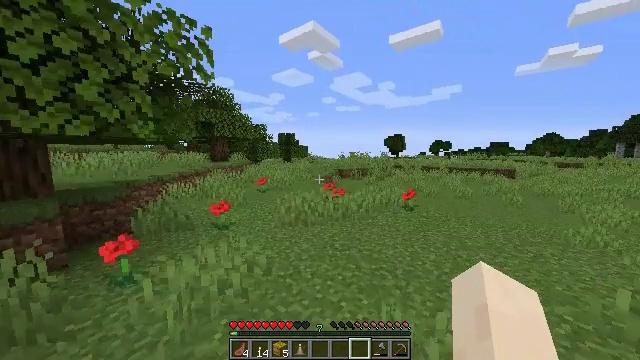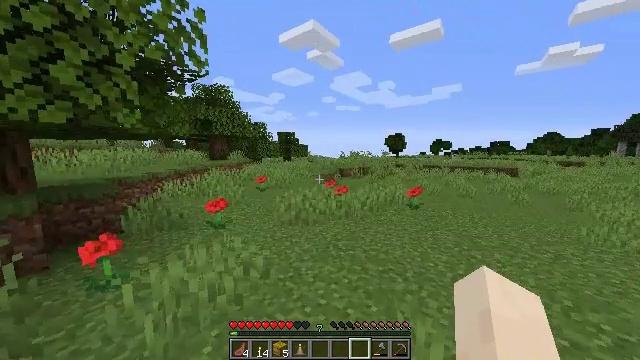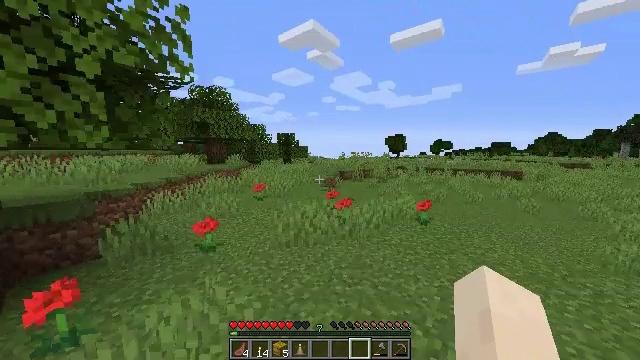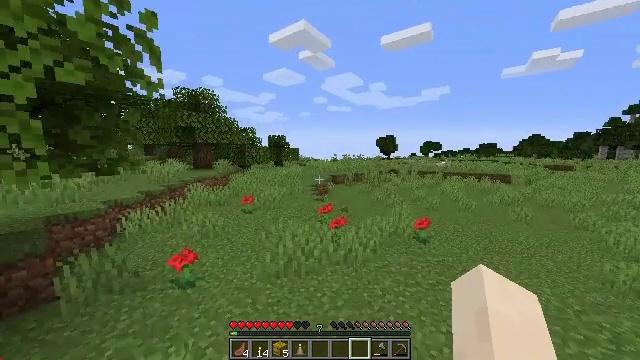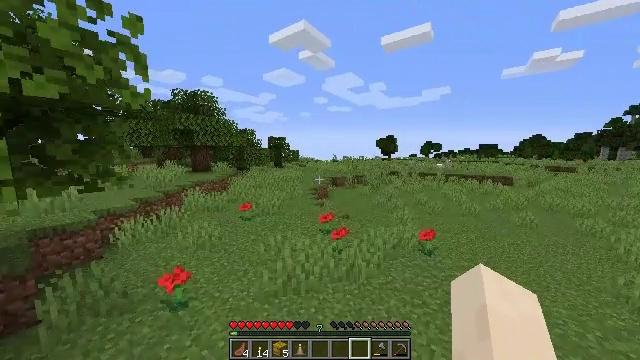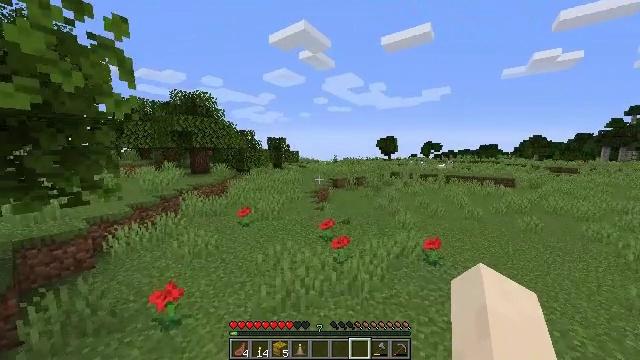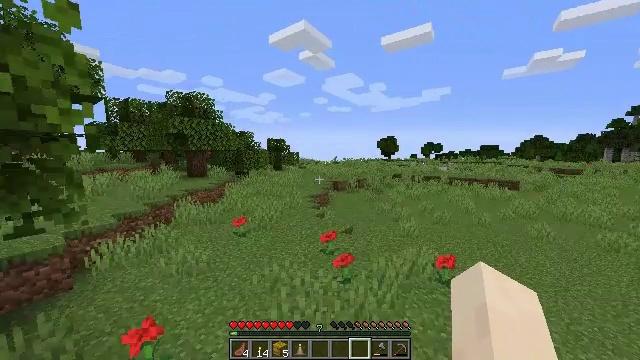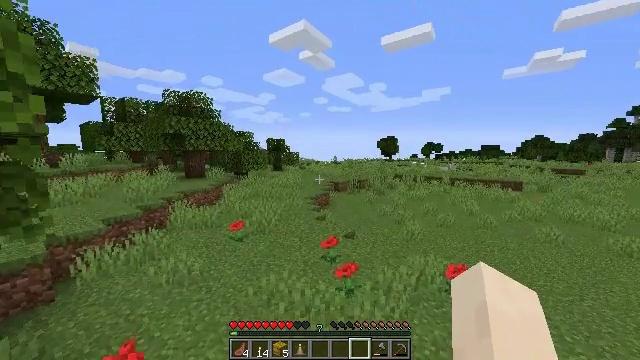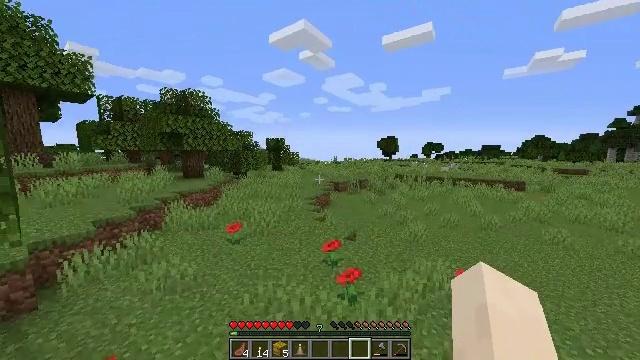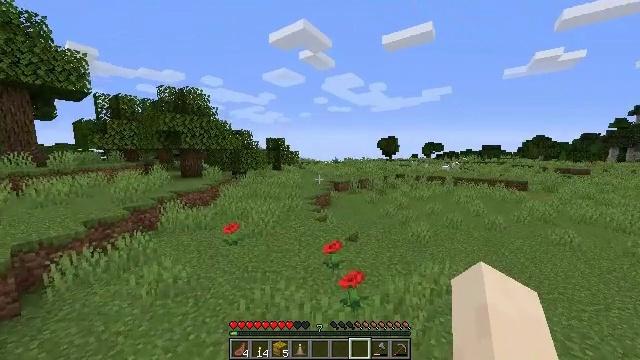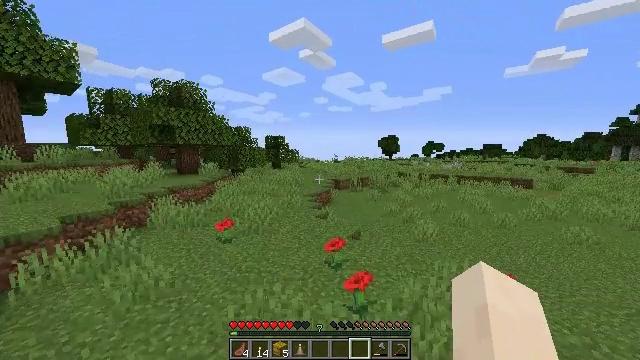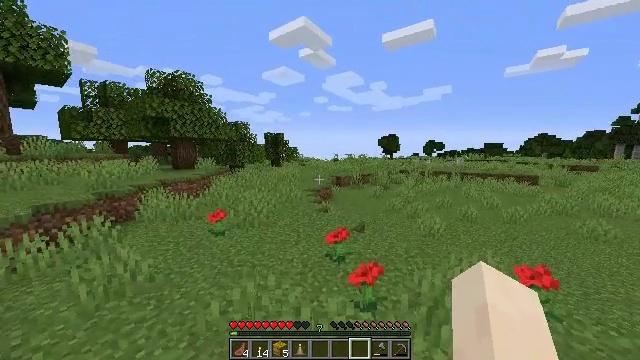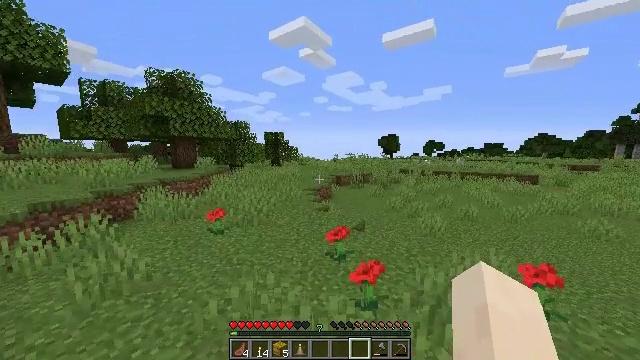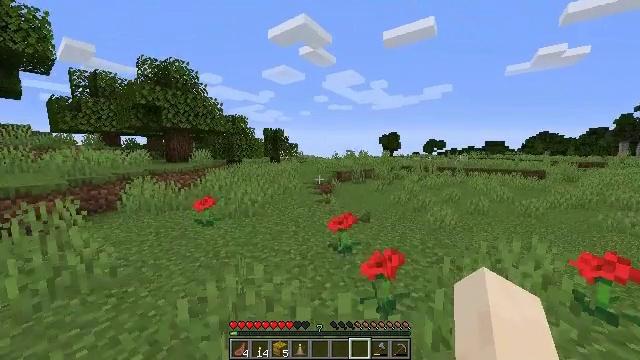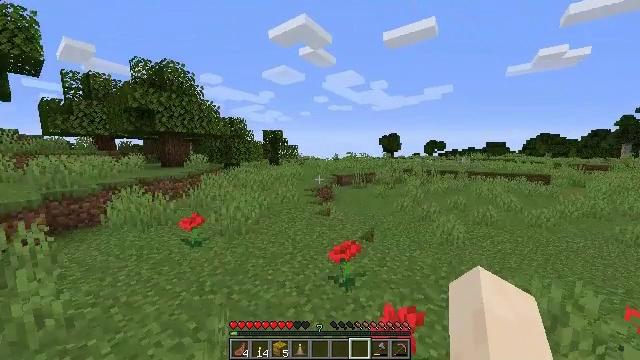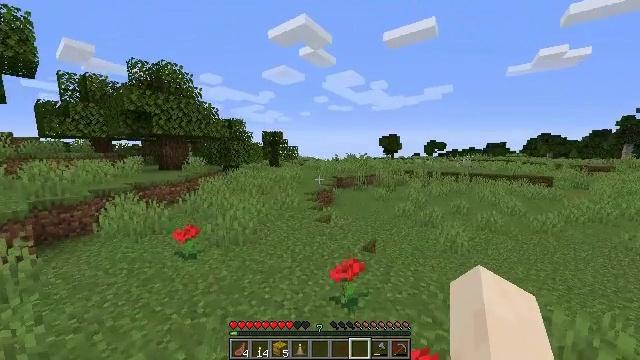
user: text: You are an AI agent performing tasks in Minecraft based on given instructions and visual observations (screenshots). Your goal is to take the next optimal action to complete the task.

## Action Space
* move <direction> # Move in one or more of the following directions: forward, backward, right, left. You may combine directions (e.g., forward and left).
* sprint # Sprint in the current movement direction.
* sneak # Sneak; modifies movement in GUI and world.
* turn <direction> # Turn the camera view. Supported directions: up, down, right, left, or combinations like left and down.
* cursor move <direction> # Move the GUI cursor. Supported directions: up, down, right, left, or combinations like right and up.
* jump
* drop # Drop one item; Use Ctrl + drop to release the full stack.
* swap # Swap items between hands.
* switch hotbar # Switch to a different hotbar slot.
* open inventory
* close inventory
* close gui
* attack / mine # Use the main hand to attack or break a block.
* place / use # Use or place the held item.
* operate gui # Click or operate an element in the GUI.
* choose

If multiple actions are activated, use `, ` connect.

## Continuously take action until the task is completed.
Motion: motion action
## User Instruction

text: Craft a dark oak pressure plate with the crafting table.
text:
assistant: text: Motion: move forward, sprint, jump
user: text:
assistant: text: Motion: move forward, sprint, jump
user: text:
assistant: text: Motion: move forward, sprint, turn right, jump
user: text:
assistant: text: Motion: move forward, sprint, jump
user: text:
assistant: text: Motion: move forward, sprint, jump
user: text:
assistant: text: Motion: move forward, sprint, jump
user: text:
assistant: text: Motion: move forward, sprint, jump
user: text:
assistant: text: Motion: move forward, sprint, jump
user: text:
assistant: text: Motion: move forward, sprint, jump
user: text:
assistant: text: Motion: move forward, sprint, jump
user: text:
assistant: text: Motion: move forward, sprint, jump
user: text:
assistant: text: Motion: move forward, sprint, jump
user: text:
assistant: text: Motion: move forward, sprint, jump
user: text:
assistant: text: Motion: move forward, sprint, jump
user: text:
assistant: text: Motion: move forward, sprint, jump
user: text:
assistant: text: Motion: move forward, sprint, jump
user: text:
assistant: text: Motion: move forward, sprint, jump
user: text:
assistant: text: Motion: move forward, sprint, jump
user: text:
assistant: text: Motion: move forward, sprint, jump
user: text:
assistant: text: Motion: move forward, sprint, jump
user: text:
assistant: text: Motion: move forward, sprint, jump
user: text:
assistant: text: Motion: move forward, sprint, jump
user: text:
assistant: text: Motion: move forward, sprint, jump
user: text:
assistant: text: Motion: move forward, sprint, jump
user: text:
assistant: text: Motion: move forward, sprint, jump
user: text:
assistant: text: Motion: move forward, sprint, jump
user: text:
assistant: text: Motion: move forward, sprint, jump
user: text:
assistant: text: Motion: move forward and move left, sprint, jump
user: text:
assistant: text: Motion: move forward and move left, sprint, jump
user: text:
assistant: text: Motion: move forward and move left, sprint, jump